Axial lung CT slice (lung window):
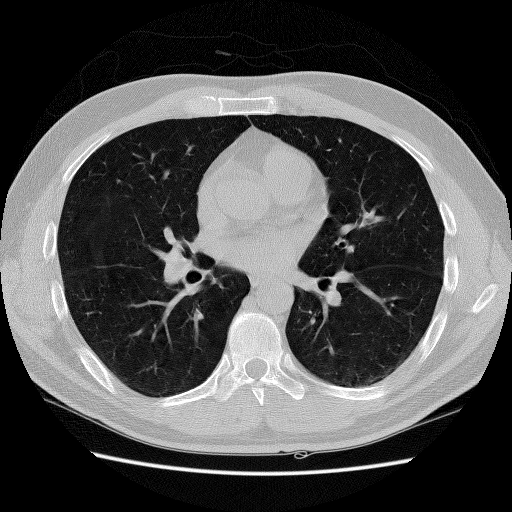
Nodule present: yes
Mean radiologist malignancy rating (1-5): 1.667